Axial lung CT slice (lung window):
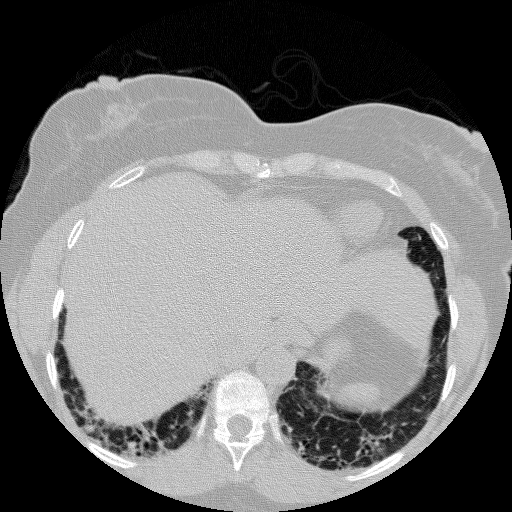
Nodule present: no